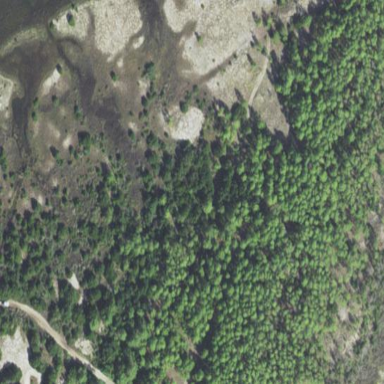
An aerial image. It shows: Woodland with evergreen needle-leaved trees.